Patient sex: M
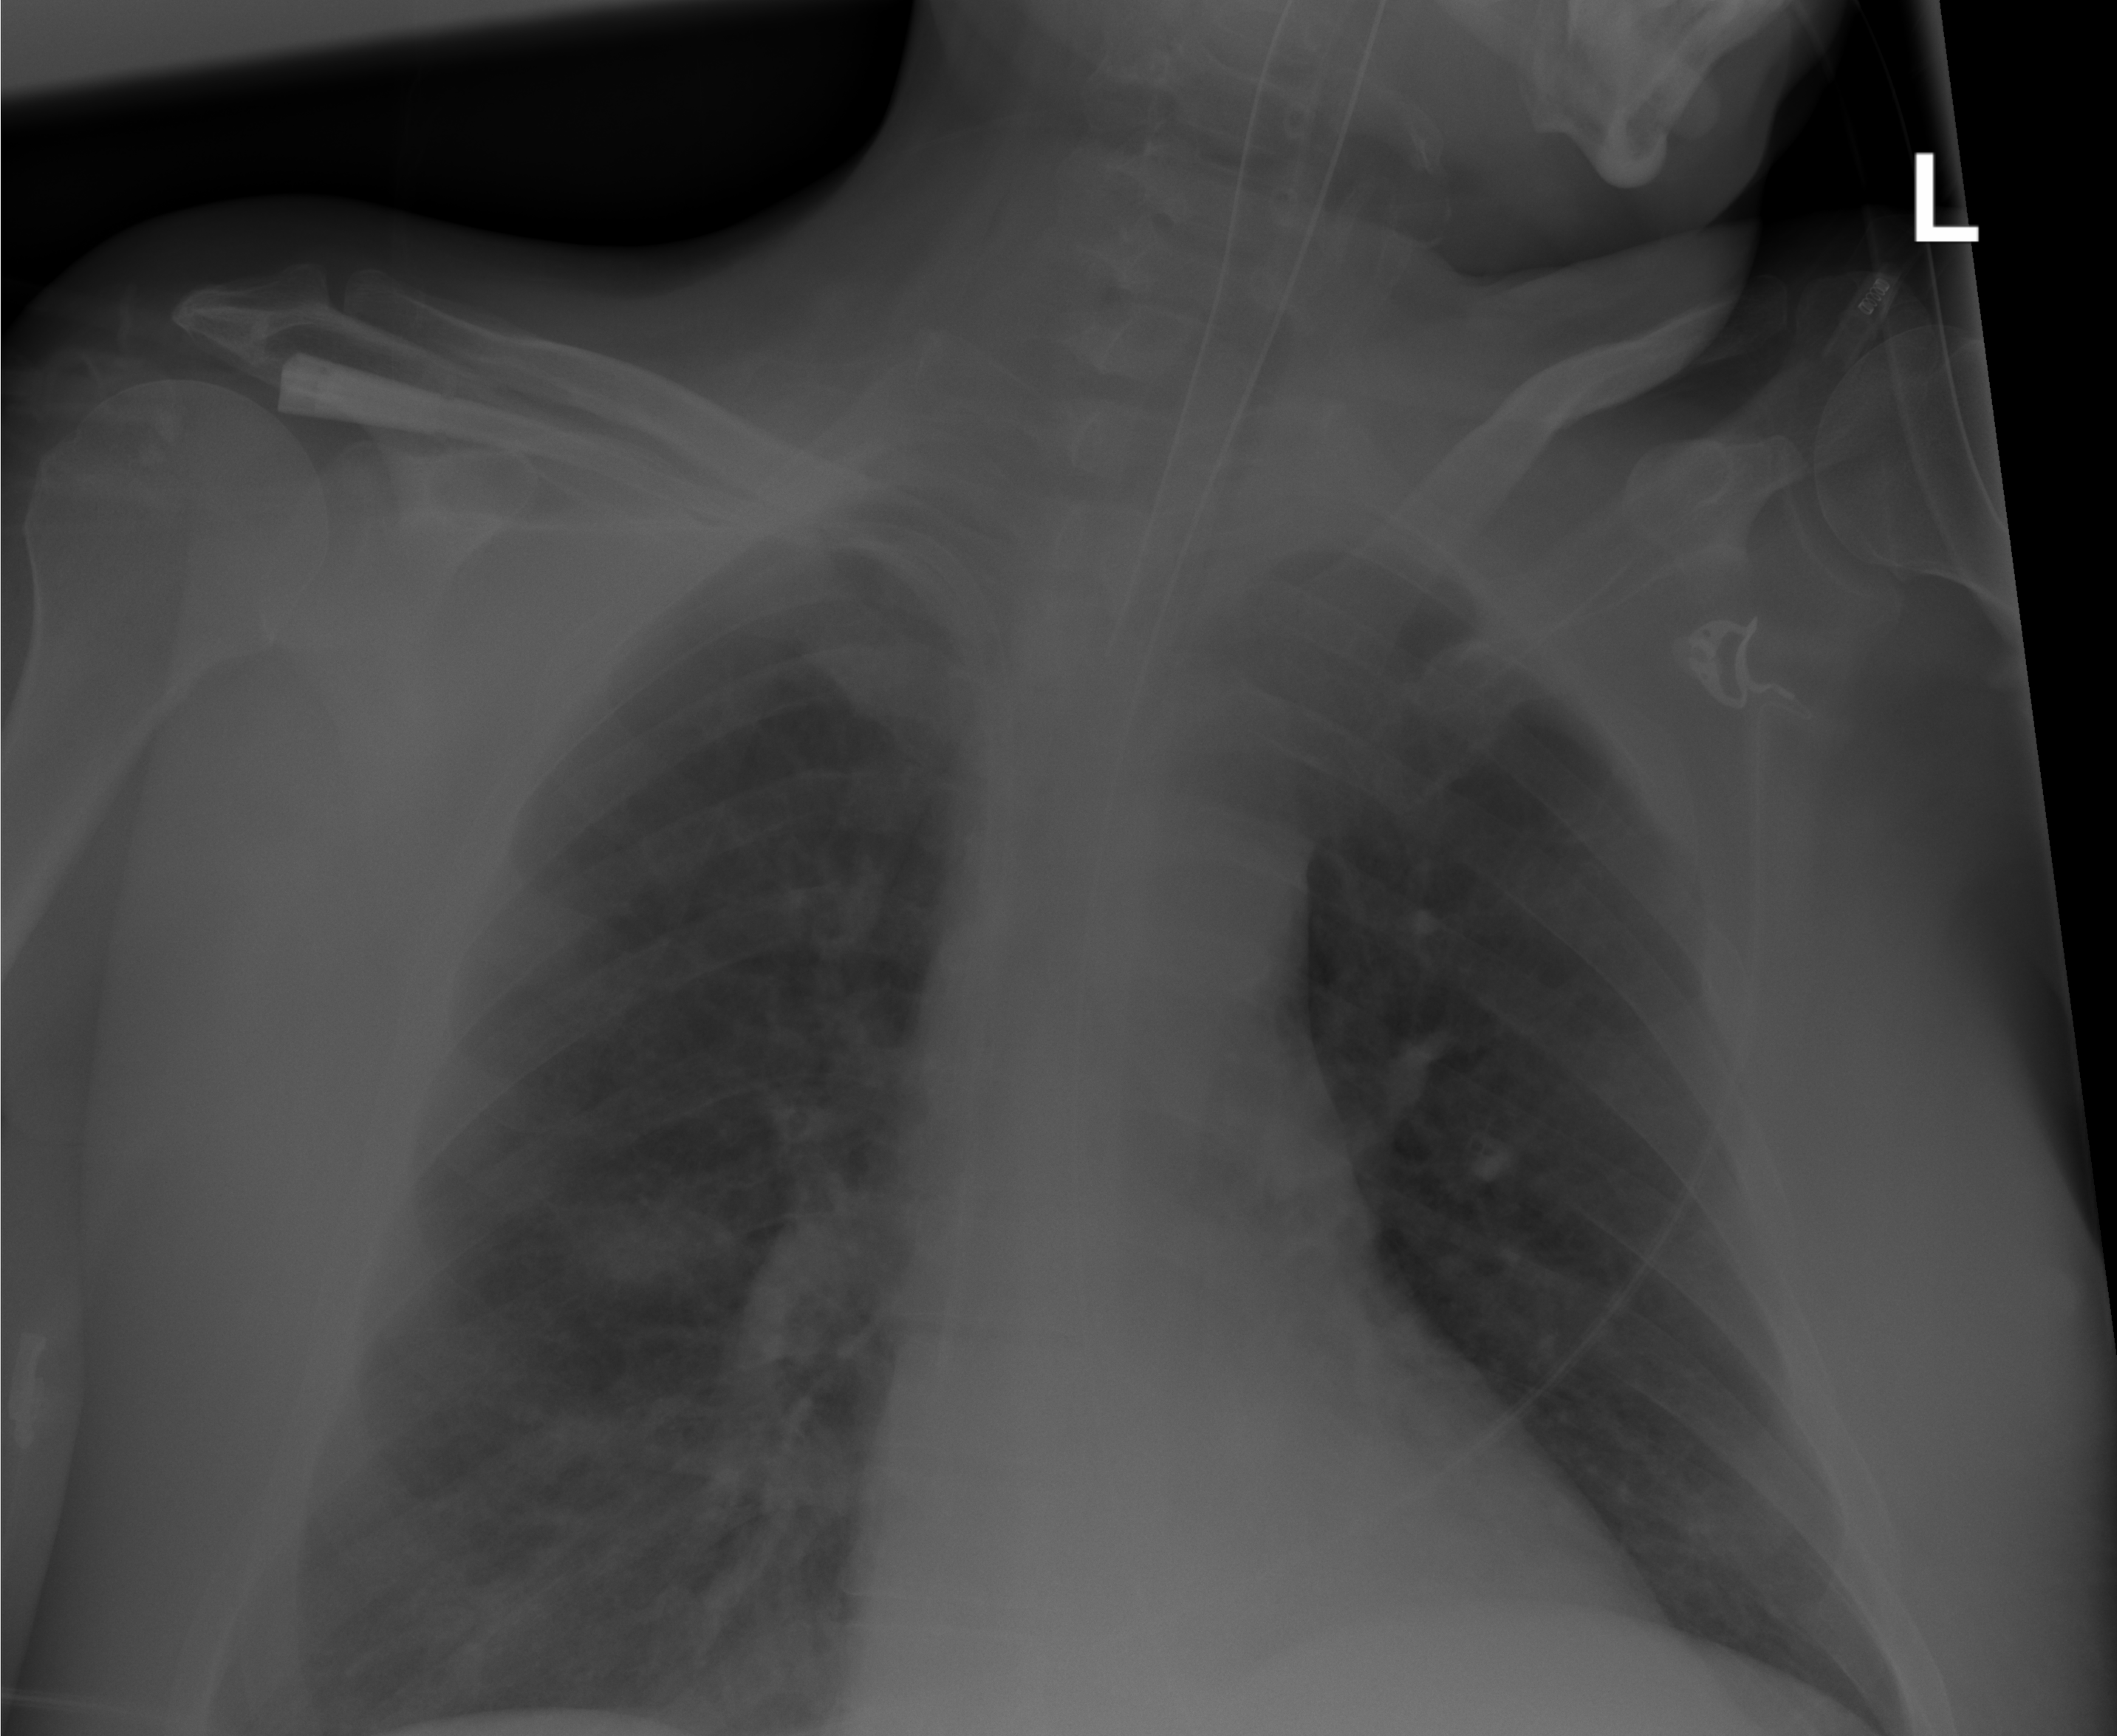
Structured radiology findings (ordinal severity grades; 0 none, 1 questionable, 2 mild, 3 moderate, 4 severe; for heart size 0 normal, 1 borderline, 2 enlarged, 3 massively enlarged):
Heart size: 0
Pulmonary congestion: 0
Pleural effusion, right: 0
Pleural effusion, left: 0
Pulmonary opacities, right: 0
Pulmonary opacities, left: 0
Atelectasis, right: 2
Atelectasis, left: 2